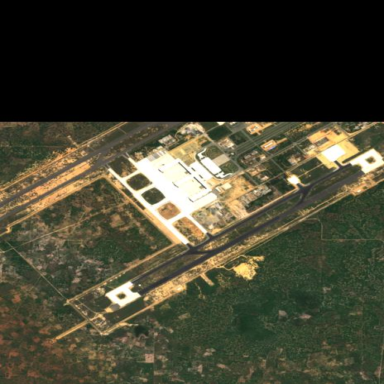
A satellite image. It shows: International aerodrome.